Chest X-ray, AP view. Patient: 75 years old, sex M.
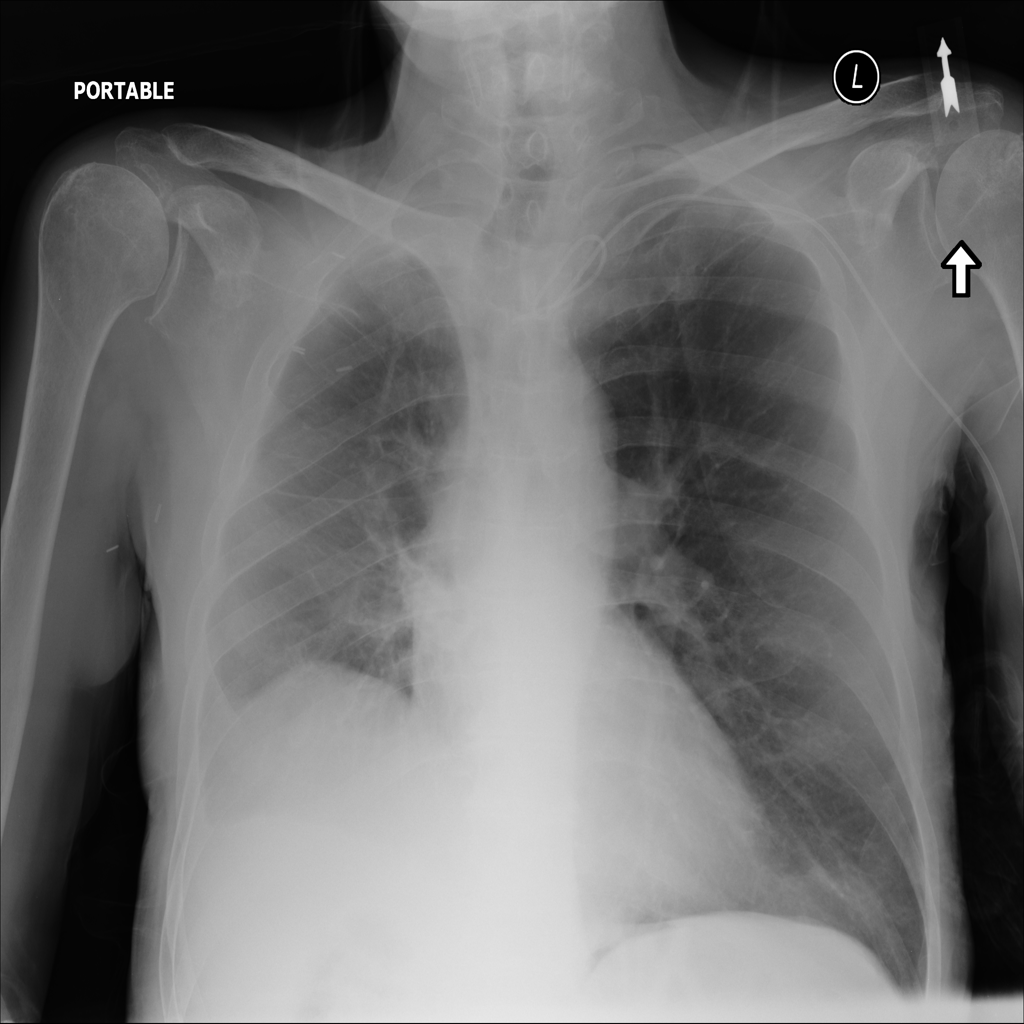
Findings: No Finding